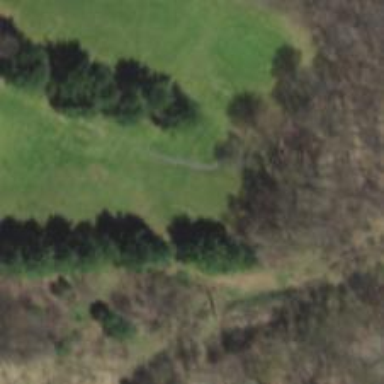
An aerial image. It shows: Grass area designated as golf tee.